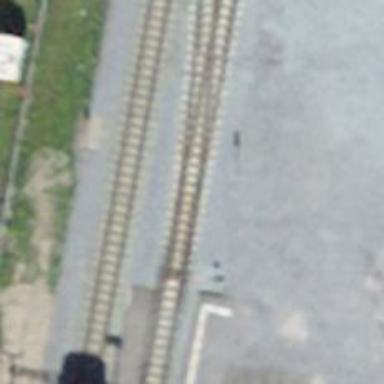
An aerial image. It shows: Railway switch.